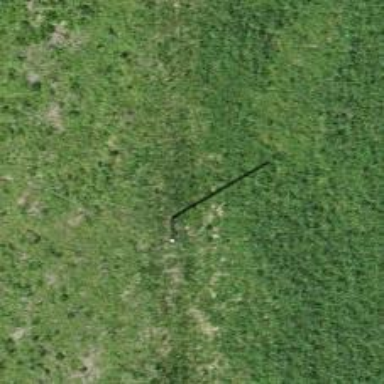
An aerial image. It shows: Utility pole in the area.